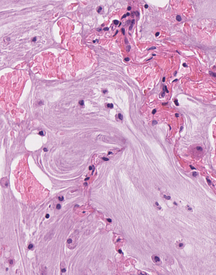
Tumor epithelial tissue: no
Tumor-associated stroma tissue: no
Normal tissue: yes